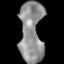
Tissue: lung
Cell type: Epithelial cells
Senescence score: 0.2361
Nuclear area (px): 1387
Mean DAPI intensity: 144.912